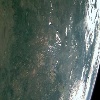
Label: land